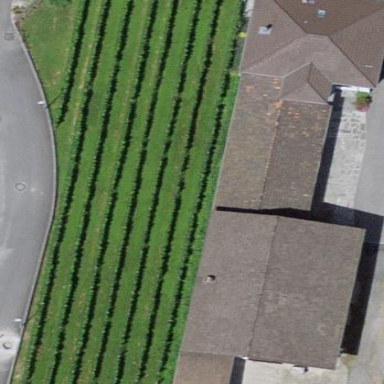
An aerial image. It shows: Vineyard where grapes are grown.